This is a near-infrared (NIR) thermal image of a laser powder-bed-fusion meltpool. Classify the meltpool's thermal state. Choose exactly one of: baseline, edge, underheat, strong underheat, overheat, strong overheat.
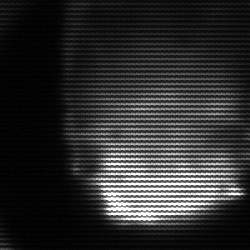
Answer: edge